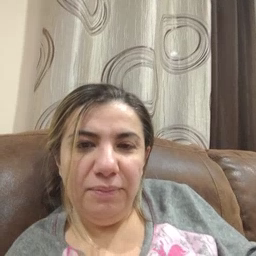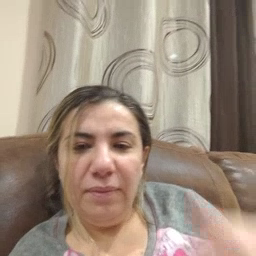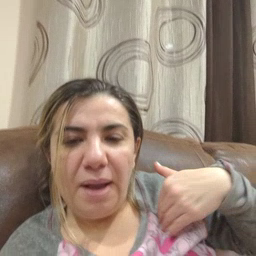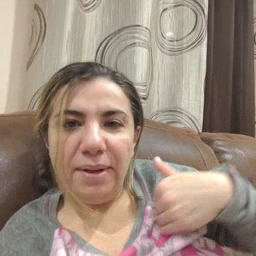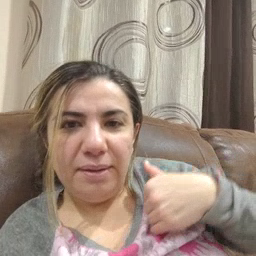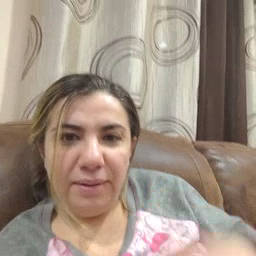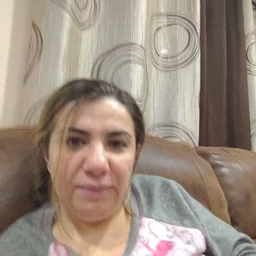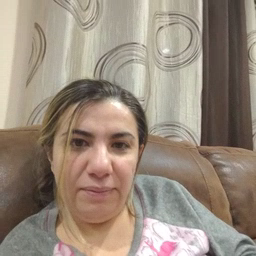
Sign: animal